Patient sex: M
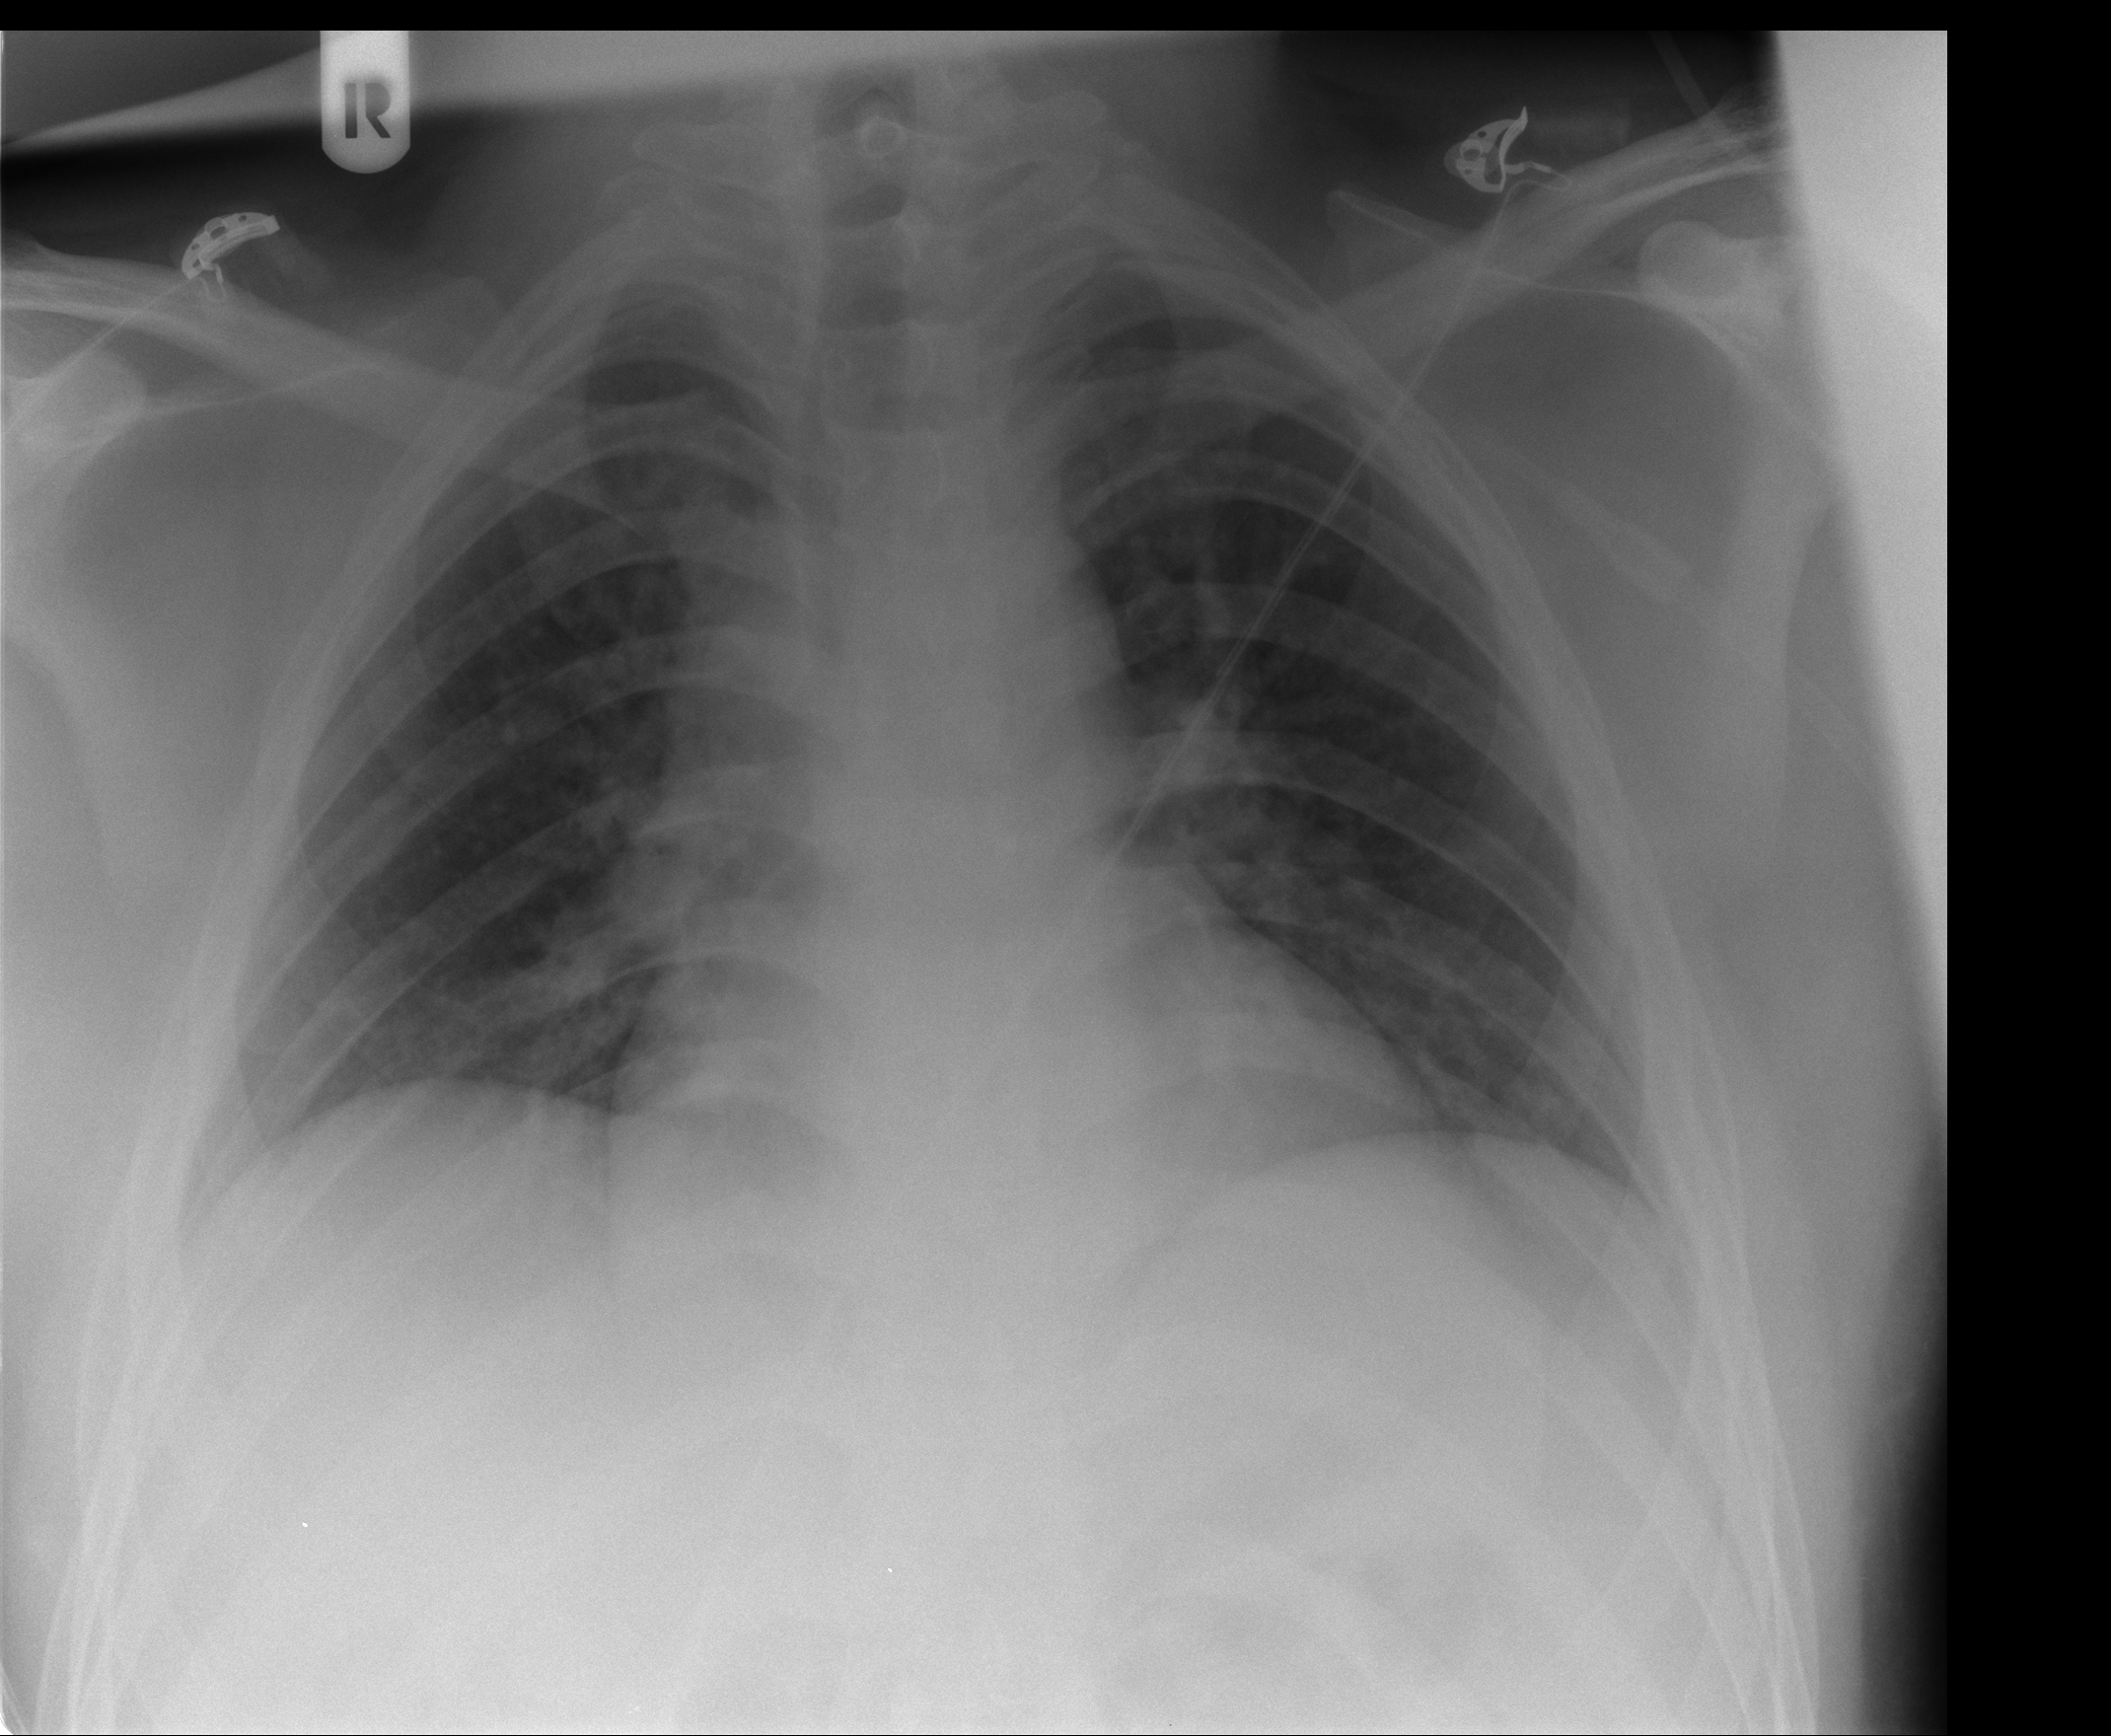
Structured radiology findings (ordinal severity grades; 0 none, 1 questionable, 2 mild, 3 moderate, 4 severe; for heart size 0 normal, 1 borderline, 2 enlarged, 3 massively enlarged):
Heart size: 1
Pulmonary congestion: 0
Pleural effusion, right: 0
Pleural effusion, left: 0
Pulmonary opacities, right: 0
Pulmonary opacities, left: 0
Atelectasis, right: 2
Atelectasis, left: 2